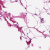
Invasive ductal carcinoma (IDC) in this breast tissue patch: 0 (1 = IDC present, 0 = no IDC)